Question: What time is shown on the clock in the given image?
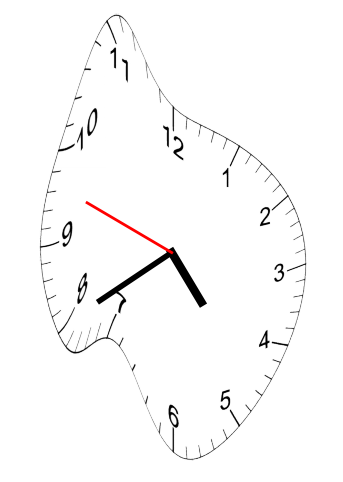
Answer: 04:39:48